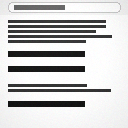
Screen state: on